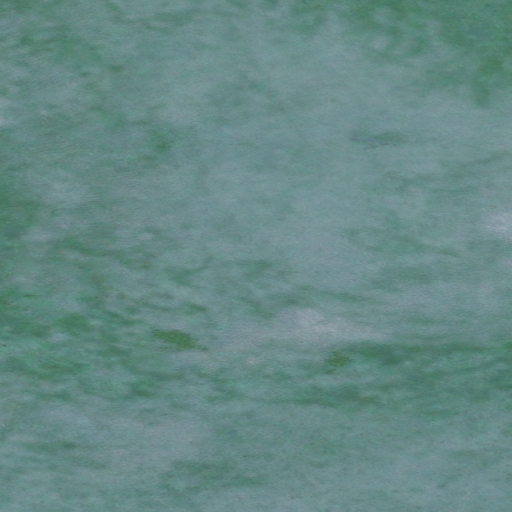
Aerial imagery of mountain in Alaska named South Sealion Hill containing only unknown